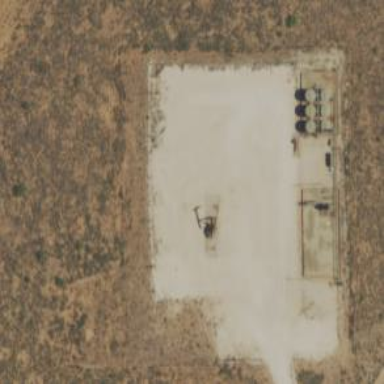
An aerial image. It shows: Petroleum well.